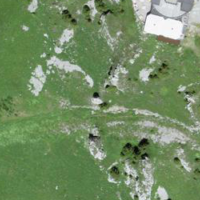
EUNIS habitat code: 23
Species observed at this site:
Oenanthe oenanthe
Anas platyrhynchos
Traunsteinera globosa
Montifringilla nivalis
Sambucus racemosa
Aythya fuligula
Turdus viscivorus
Lotus corniculatus
Turdus torquatus
Carduelis citrinella
Phoenicurus ochruros
Pyrrhocorax graculus
Motacilla alba
Delichon urbicum